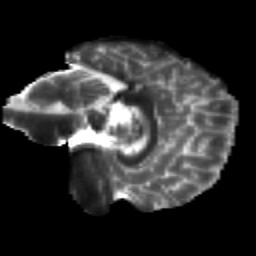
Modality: T2w
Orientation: sagittal
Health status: healthy
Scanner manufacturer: siemens
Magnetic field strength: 3 T
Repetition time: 12 s
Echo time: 0.092 s